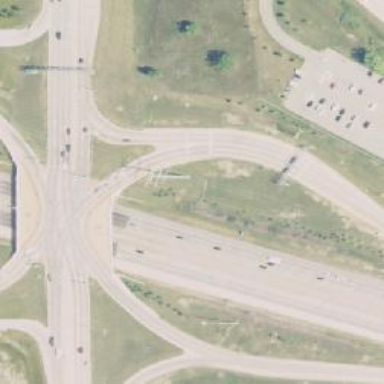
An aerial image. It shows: Motorway junction.